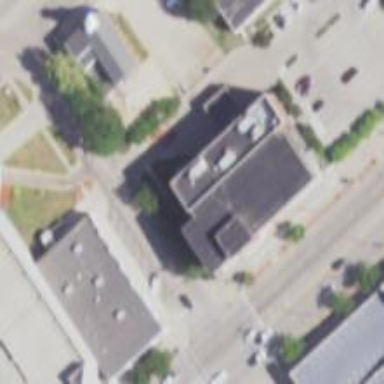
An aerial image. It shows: Bank building.